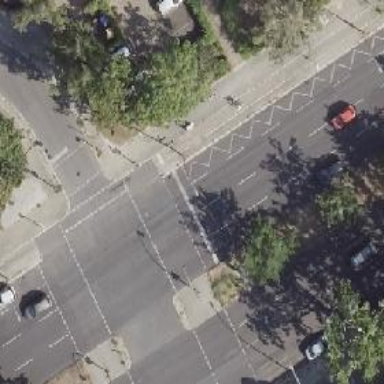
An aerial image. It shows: Asphalt road with primary classification. There is cycle track on the right side.